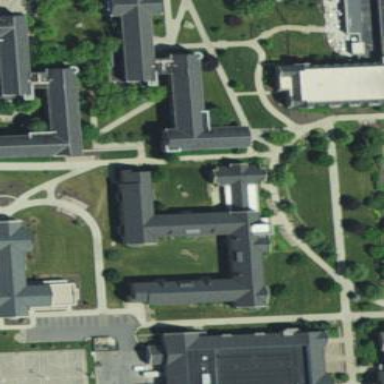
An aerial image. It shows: Dormitory building.